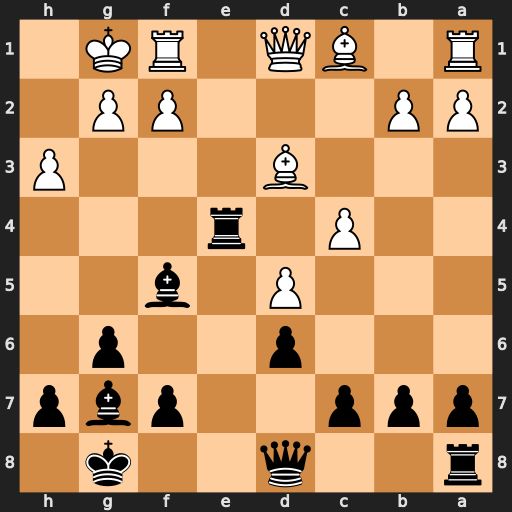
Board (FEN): r2q2k1/ppp2pbp/3p2p1/3P1b2/2P1r3/3B3P/PP3PP1/R1BQ1RK1
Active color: b
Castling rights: -
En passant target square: -
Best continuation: Rd4 Bxf5 Rxd1